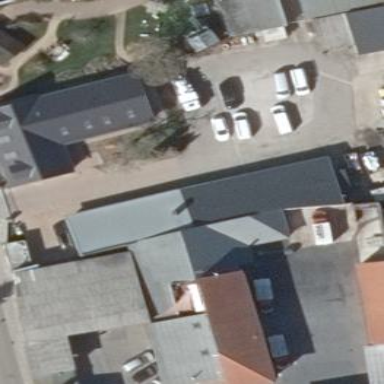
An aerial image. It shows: Industrial building.